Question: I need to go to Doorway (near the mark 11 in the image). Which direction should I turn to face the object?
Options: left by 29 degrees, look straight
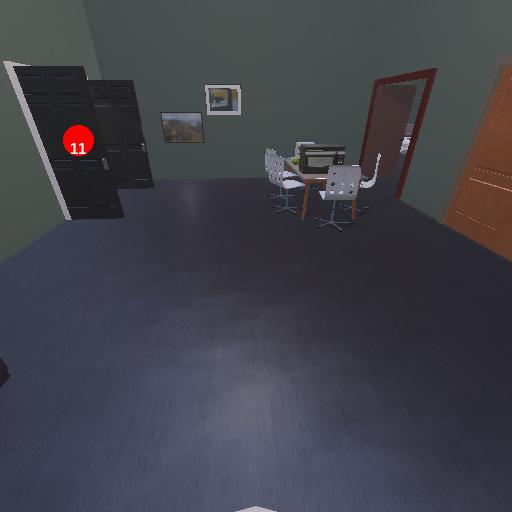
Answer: left by 29 degrees